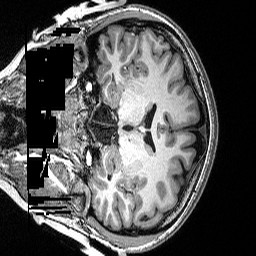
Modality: T1w
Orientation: coronal
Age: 22
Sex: female
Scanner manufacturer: siemens
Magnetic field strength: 3 T
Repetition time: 2.53 s
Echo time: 0.0033 s